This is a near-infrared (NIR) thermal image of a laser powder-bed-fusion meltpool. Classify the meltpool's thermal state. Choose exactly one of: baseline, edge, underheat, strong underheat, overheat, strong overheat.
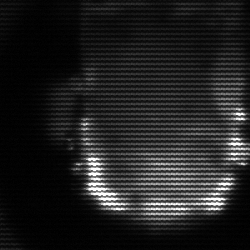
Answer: baseline